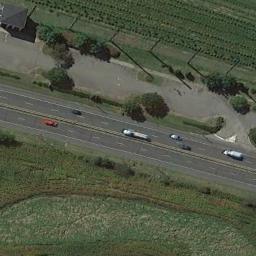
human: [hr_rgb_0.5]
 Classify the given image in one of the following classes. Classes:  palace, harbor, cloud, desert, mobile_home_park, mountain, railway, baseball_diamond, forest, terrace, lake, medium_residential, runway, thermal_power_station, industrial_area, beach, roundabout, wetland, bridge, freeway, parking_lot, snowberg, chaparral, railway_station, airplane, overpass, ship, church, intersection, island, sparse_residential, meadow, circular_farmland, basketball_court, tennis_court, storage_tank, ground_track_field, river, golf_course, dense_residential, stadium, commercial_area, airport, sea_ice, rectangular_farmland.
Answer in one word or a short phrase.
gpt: freeway